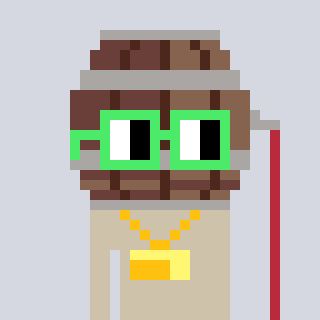
a pixel art character with square light green glasses, a wine barrel-shaped head and a bege-colored body on a cool background